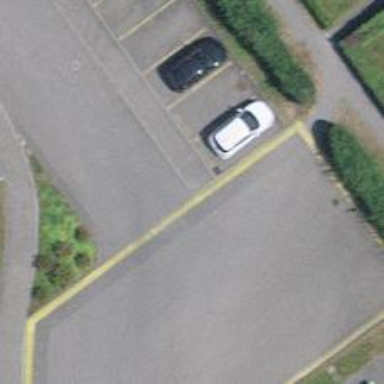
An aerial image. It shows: Kerb barrier.